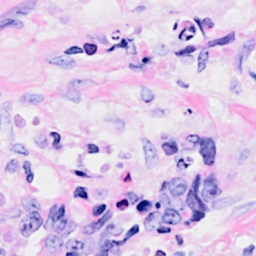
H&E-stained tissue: Breast